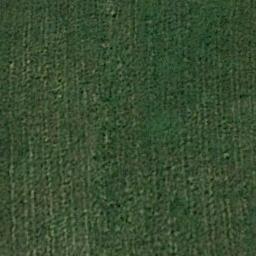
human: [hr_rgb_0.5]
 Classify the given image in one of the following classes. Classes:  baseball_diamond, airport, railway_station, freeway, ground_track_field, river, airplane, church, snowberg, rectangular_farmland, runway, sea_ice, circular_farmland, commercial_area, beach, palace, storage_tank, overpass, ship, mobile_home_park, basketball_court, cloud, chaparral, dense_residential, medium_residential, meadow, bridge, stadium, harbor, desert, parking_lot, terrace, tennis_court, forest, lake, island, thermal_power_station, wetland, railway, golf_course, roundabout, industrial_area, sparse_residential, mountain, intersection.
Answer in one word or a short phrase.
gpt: meadow